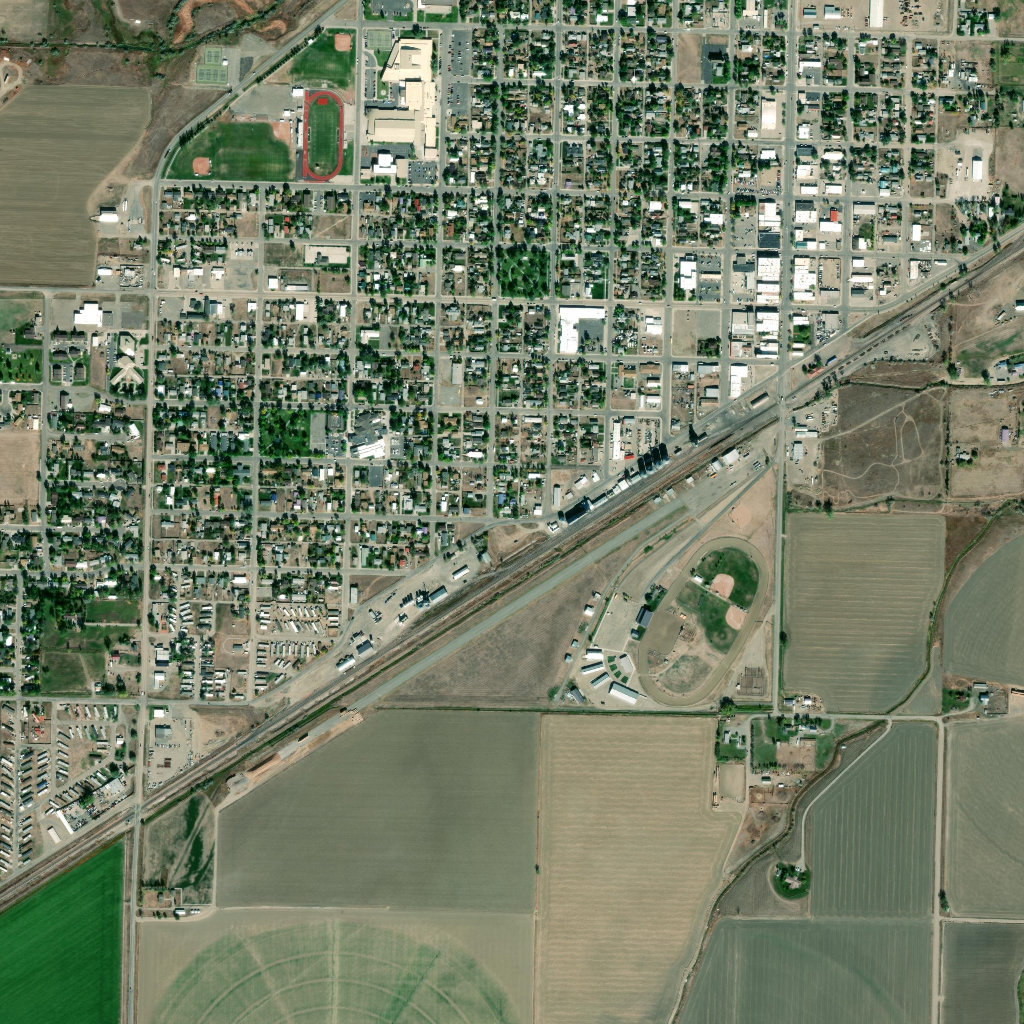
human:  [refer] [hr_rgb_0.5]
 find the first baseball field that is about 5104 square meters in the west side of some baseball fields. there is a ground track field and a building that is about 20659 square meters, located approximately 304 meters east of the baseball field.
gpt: <box>[[17, 13, 21, 17, 0]]</box>